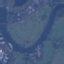
Land use / land cover class: River